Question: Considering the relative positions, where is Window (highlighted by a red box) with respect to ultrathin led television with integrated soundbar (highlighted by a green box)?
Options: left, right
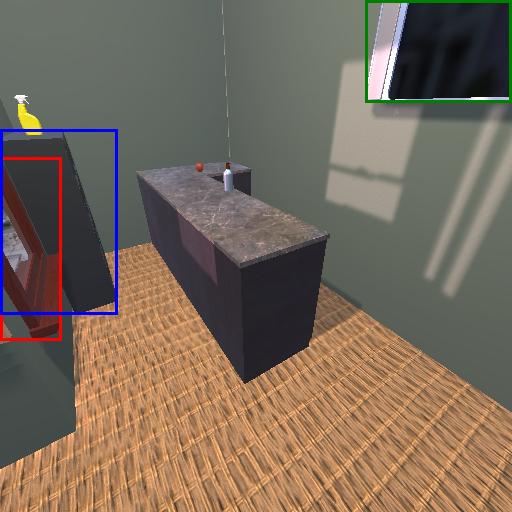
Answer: left